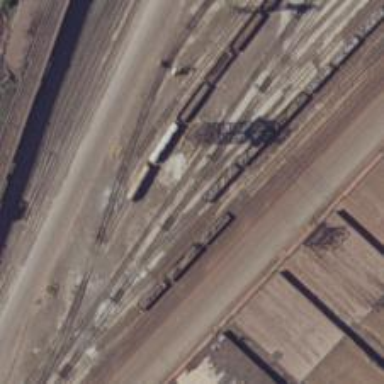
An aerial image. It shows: Rail spur service.